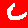
Digit: 6